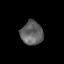
Tissue: prostate
Cell type: T cells
Senescence score: 0.3493
Nuclear area (px): 512
Mean DAPI intensity: 98.184